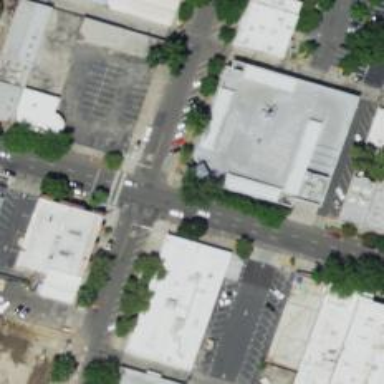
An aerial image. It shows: Building with rooftop parking area.